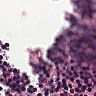
Metastatic tissue present: no